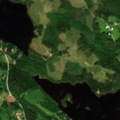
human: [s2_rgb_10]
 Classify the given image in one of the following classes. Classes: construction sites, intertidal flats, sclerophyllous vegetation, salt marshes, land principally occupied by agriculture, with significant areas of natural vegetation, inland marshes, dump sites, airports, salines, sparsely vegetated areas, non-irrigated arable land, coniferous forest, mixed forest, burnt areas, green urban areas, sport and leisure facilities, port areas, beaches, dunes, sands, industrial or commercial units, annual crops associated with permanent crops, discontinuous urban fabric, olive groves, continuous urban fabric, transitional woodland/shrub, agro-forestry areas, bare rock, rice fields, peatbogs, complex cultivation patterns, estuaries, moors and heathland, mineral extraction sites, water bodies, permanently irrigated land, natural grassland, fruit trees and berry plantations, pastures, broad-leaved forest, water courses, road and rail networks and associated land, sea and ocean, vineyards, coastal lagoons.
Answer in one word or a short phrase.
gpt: land principally occupied by agriculture, with significant areas of natural vegetation, coniferous forest, mixed forest, transitional woodland/shrub, water bodies